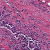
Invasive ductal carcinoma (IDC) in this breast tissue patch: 1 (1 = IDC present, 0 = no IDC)